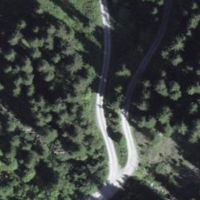
EUNIS habitat code: 43
Species observed at this site:
Parnassia palustris